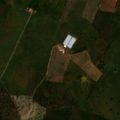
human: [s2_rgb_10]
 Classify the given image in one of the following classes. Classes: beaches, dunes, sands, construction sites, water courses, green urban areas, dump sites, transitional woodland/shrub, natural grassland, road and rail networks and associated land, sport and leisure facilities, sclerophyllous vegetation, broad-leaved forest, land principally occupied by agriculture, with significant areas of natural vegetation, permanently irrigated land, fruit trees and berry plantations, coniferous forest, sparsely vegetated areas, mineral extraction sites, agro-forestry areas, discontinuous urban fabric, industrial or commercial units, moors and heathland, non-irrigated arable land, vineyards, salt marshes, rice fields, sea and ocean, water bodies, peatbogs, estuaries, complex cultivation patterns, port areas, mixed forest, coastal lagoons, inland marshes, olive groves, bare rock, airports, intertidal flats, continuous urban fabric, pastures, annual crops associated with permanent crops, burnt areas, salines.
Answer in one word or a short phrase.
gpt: non-irrigated arable land, olive groves, agro-forestry areas